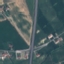
Land use / land cover: Highway